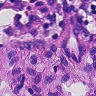
Metastatic tissue present: no